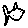
Label: fish